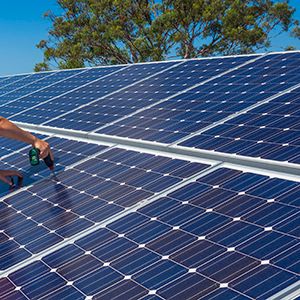
Label: Clean